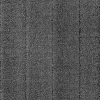
Atmospheric dust classification: dusty